Aerial crown-view tile of a tropical tree (Barro Colorado Island, Panama), acquired 20250217:
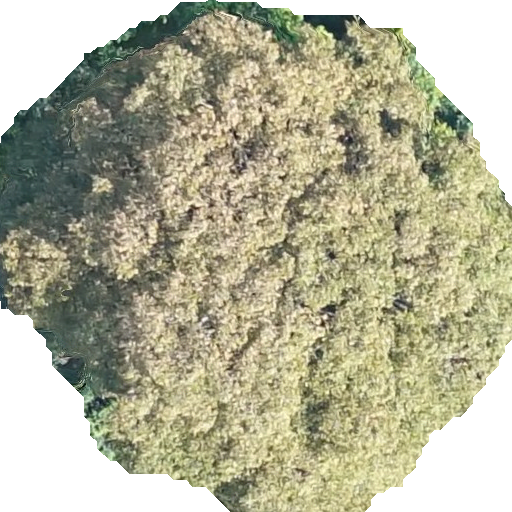
Species: Dipteryx oleifera
GBIF accepted scientific name: Dipteryx oleifera
Crown area: 306.307 m²